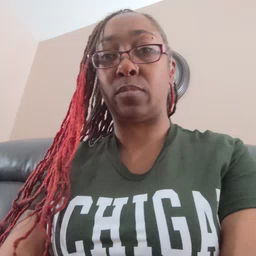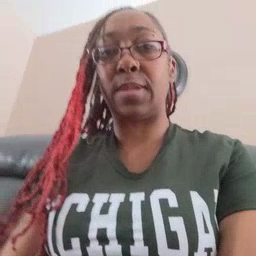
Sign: feet